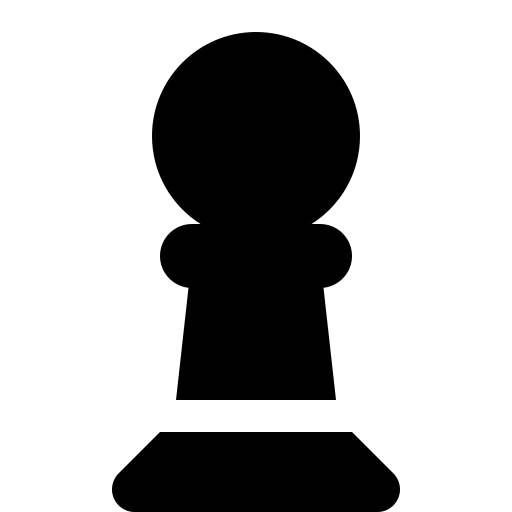
Tags: icon, FontAwesome, fa-icon, solid, chess, pawn